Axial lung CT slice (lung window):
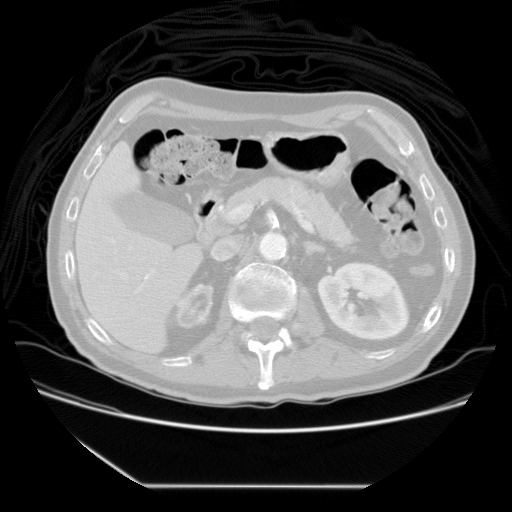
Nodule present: no